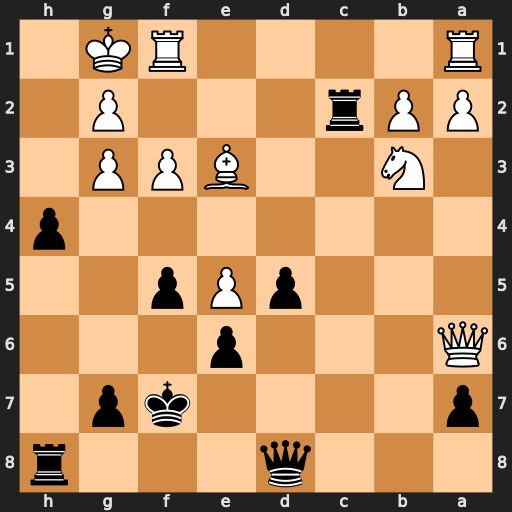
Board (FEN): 3q3r/p4kp1/Q3p3/3pPp2/7p/1N2BPP1/PPr3P1/R4RK1
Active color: b
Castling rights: -
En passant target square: -
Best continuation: hxg3 Qxe6+ Kxe6